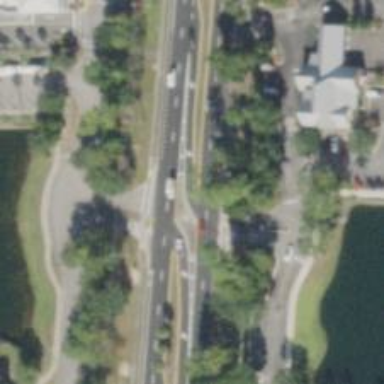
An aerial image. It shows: Secondary link road.